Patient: sex M, age 71
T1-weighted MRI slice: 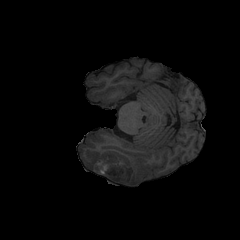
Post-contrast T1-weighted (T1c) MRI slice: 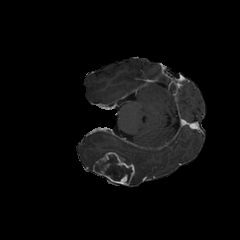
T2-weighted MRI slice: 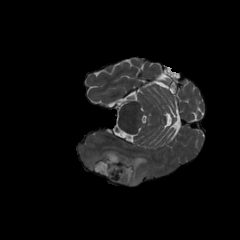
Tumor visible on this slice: yes
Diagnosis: Glioblastoma, IDH-wildtype
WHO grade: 4